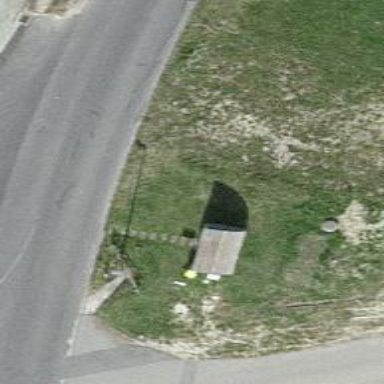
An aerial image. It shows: Bus stop with platform for public transport.